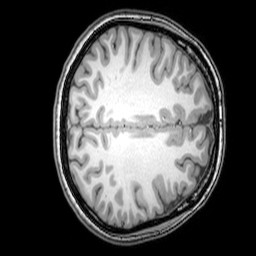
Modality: T1w
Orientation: axial
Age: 21
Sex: female
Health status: healthy
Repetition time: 0.081 s
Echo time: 0.037 s